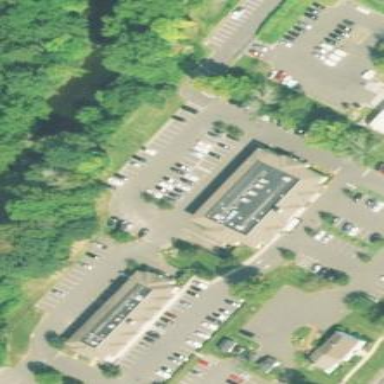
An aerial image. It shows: Commercial building.